Question: I am creating an epub reader for android. For the pagination part, I am trying to get the whole string content and then search for space in the string. Then I get the text height and compare it with the screen height. if still (text height < screen height) I loop through the string and do the same thing in a while loop.
Every thing went well, but when it comes to the end of the string I get IndexOutOfBoundsException. I have attached the screenshot of the Logcat below.

The code I used to get the no of pages is like this
'''
public String getNoOfPages(String text){
String remainingString = "";
try{
int screenHeight = getScreenHeight();
String originalText = text;
String strToModify = text;
StringBuilder newString = new StringBuilder();
StringBuilder oldString = new StringBuilder();
int startIndex = 0;
String strToFind = " ";
int index = strToModify.indexOf(strToFind,startIndex);
newString.append(originalText.substring(startIndex, index+1));
oldString.append(newString.toString());
startIndex = index+1;
int textHeight = getTextHeight(newString.toString());
while(textHeight < screenHeight){
index = strToModify.indexOf(strToFind,startIndex);
oldString.replace(0,oldString.toString().length(),newString.toString());
newString.append(originalText.substring(startIndex, index+1));
startIndex = index+1;
textHeight = getTextHeight(newString.toString());
}
remainingString = originalText.substring(oldString.length()-1,originalText.length());
}catch(Exception e){
Log.d("chathura123","Error in getNoOfPages " );
e.printStackTrace();
}
return remainingString;
}
'''
The logic is when the remaining string is an empty string("") ,it means that is the end of the content of the page. So I want to check until it returns an empty string.
The above method is called inside another while loop. (In Async Task)
String tmp = null;
'''
try{
tmp = reader.getNoOfPages(content);
while (!tmp.equals("")) {
tmp = reader.getNoOfPages(tmp);
page_count++;
if(page_count==80){
Log.d("chathura123", "80 th iteration");
}
Log.d("chathura123", "inside while "+page_count);
}
}catch(Exception e){
Log.d("chathura123", "error occured in getPageCount");
}
'''
What is the wrong with this? Why I am getting OutOfBoundsException?
Thank you.
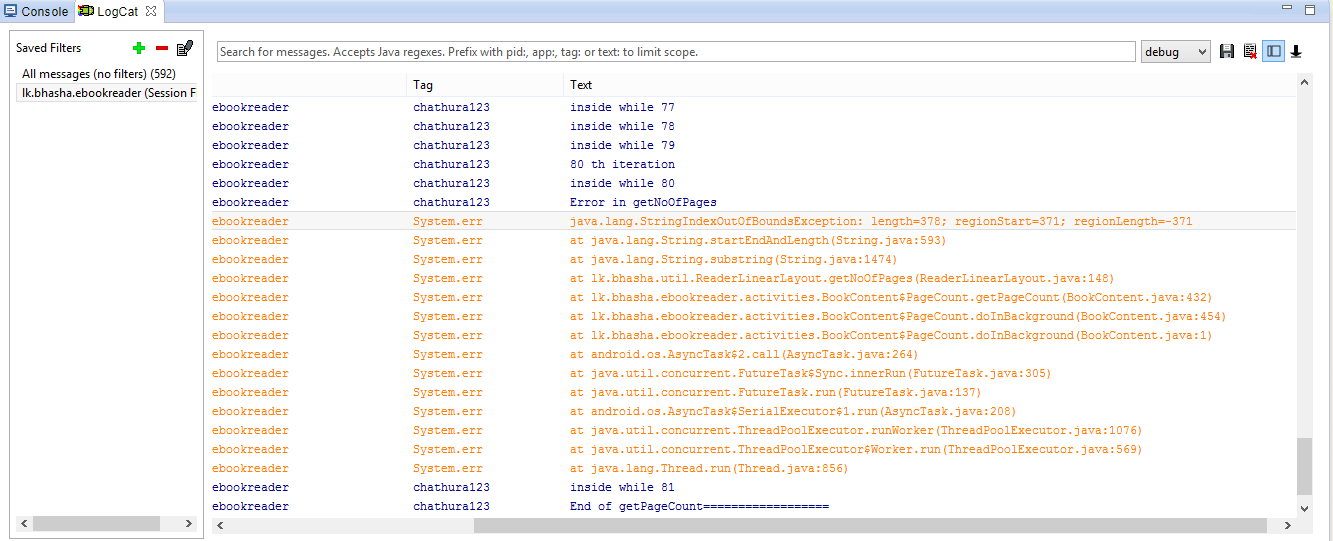
Answer: may be on the last line, when there are no characters there is an error for 'originalText.substring(startIndex, index+1)' what if 'originalText' doesnt have 'index+1' length/index.